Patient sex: M
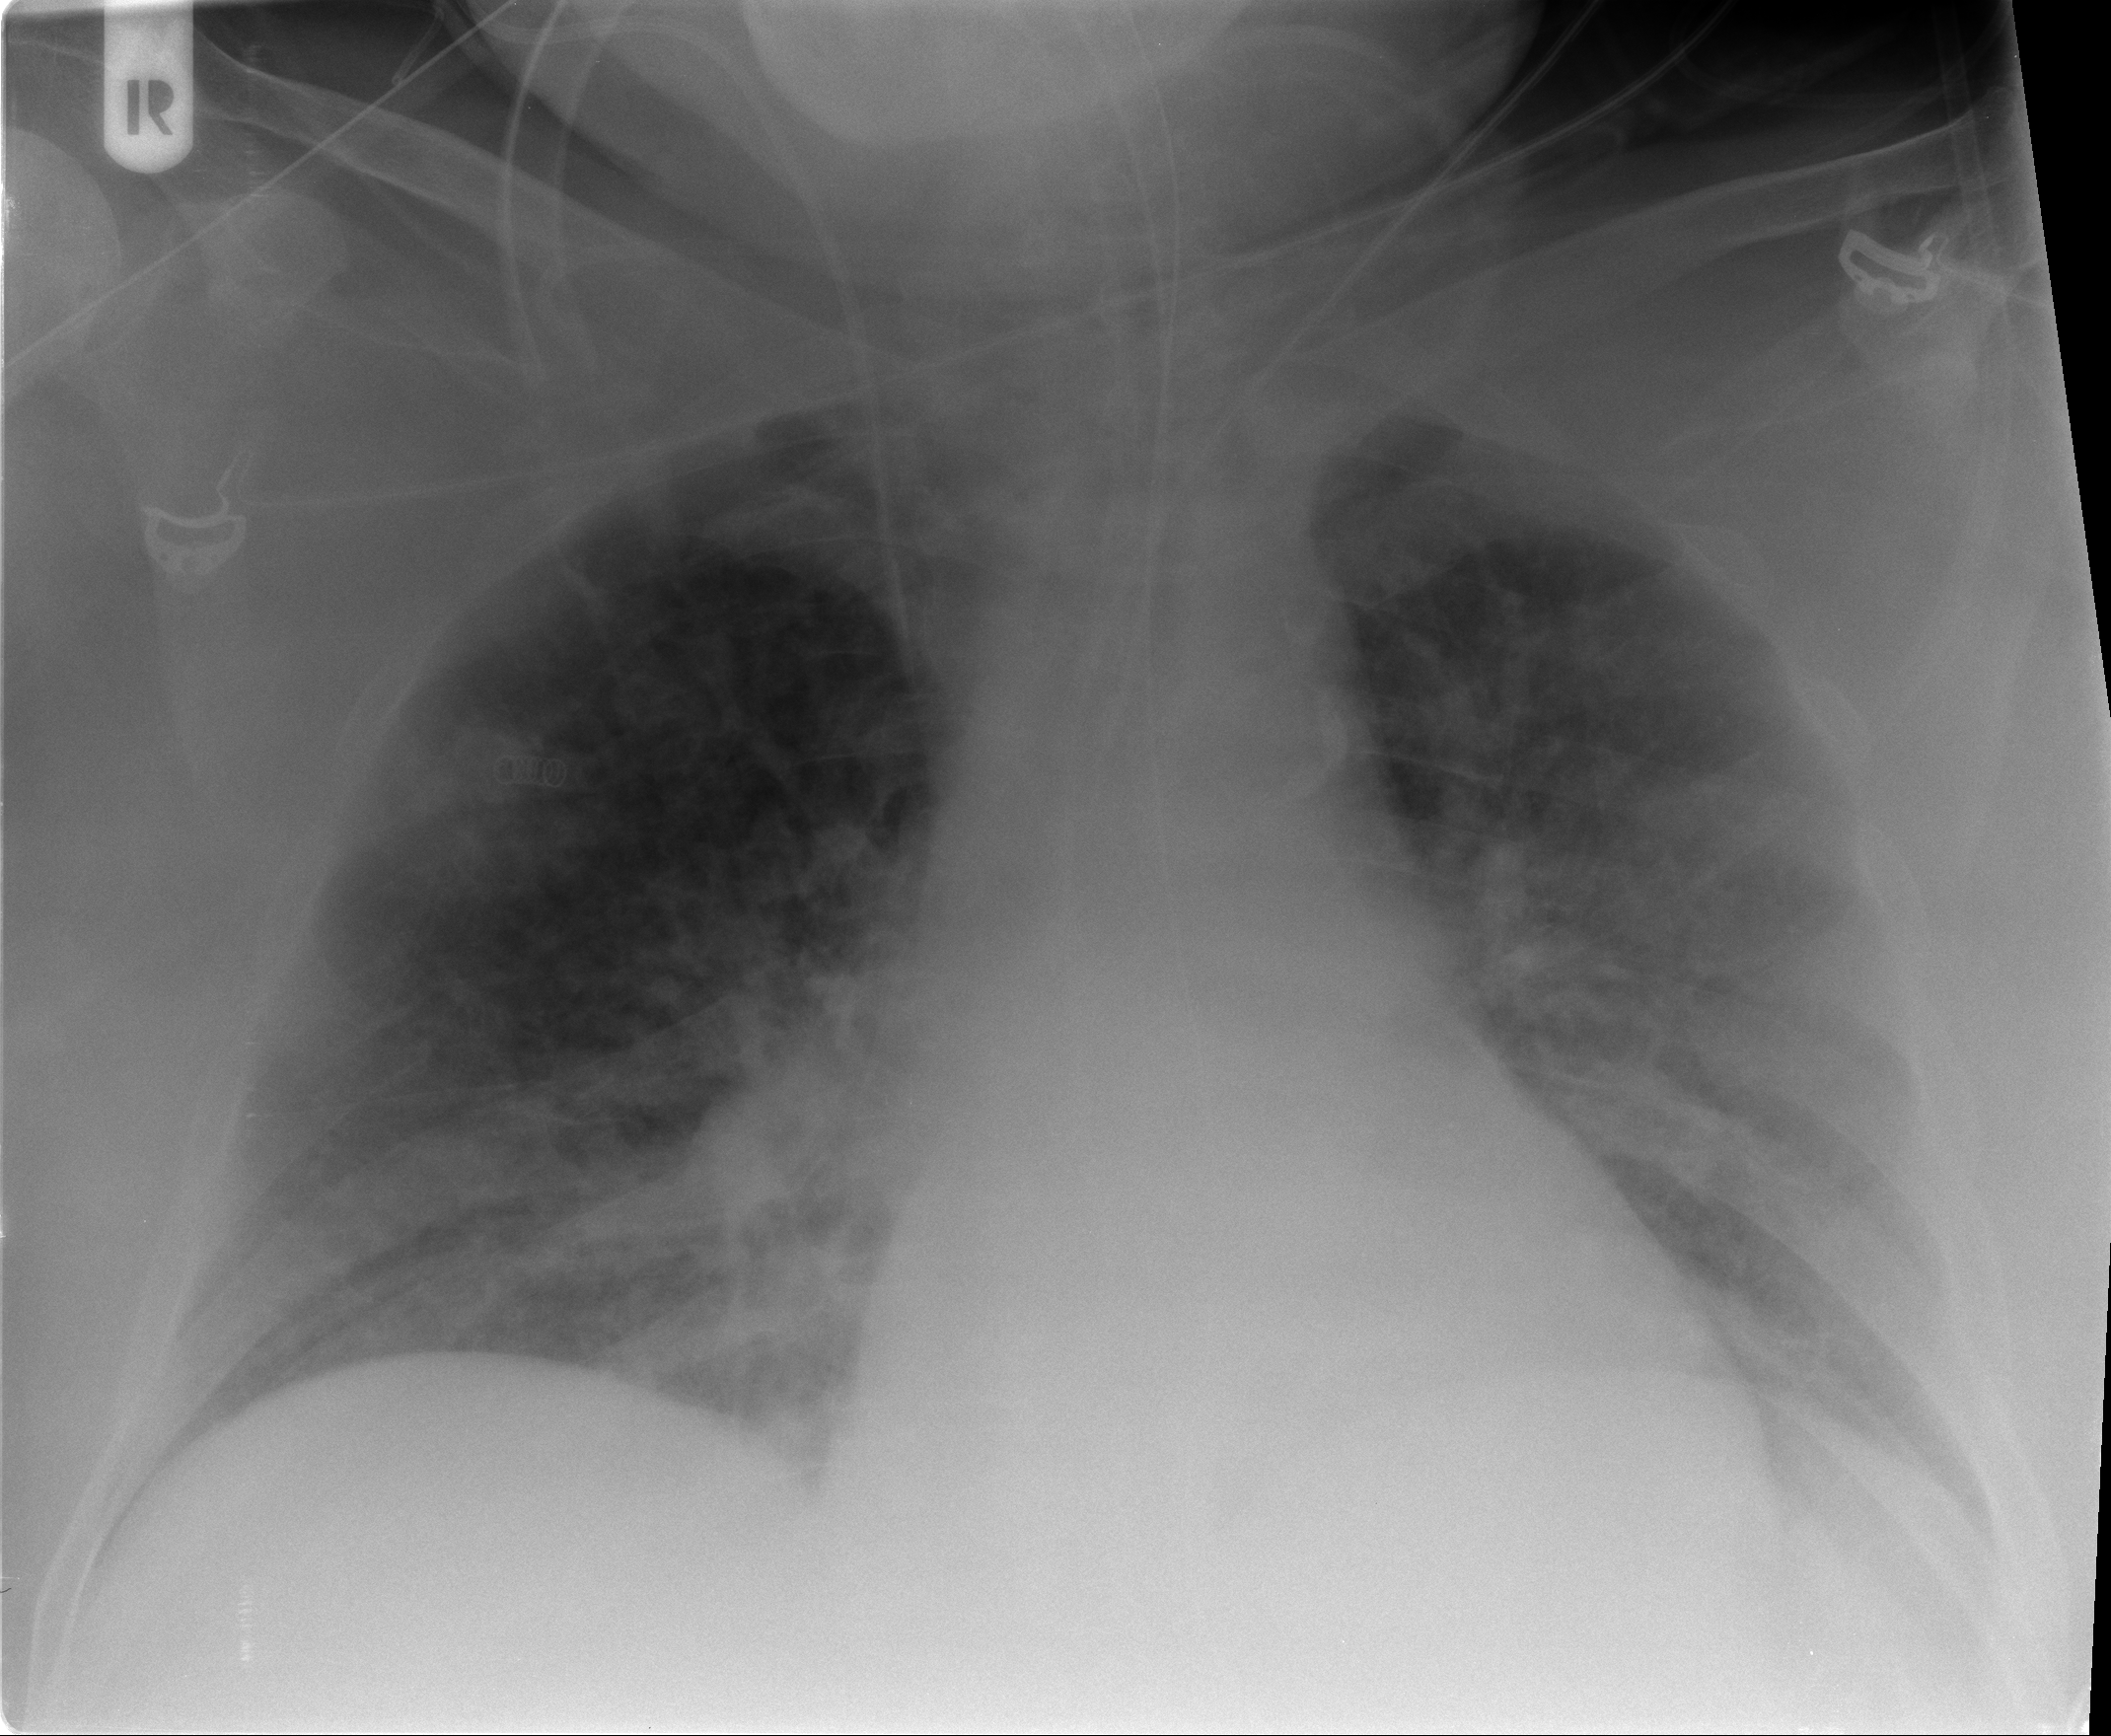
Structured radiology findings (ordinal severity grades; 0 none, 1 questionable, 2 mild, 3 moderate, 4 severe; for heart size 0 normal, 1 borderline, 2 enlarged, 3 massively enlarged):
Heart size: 0
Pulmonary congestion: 2
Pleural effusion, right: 0
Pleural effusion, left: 1
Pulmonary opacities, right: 2
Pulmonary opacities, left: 2
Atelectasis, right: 2
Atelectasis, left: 2